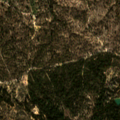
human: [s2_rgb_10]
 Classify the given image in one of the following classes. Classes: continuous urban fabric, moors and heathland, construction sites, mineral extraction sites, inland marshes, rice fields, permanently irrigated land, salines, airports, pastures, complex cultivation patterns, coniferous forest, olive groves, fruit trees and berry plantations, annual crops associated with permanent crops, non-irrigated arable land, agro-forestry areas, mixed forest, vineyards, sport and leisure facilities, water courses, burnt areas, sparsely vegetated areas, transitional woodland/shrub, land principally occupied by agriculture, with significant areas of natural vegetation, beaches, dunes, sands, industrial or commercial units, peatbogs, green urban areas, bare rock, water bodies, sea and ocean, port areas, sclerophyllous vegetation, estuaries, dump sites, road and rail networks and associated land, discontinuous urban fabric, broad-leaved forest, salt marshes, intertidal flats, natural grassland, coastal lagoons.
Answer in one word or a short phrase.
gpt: broad-leaved forest, mixed forest